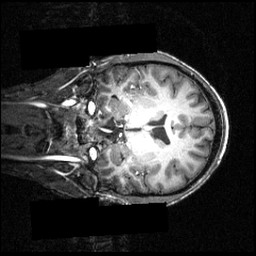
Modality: T1w
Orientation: coronal
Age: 26
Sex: male
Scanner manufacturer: siemens
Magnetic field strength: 3.951 T
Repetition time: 1.5 s
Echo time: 0.00335 s